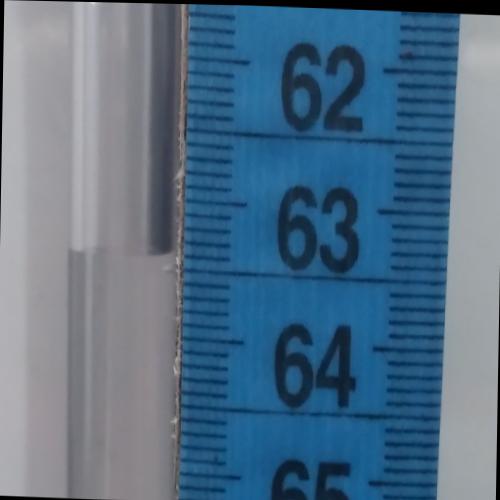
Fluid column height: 63.4 cm